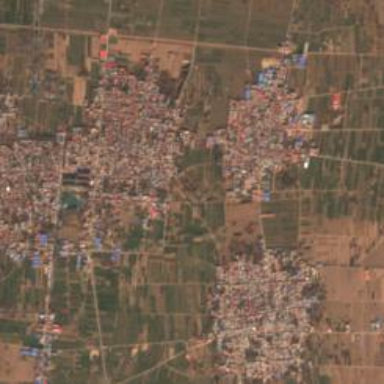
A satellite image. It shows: Village.